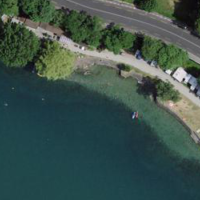
EUNIS habitat code: 14
Species observed at this site:
Centranthus ruber
Passer domesticus
Achillea distans